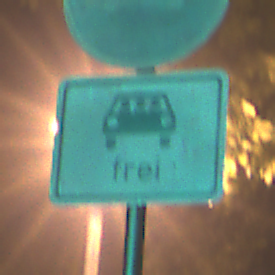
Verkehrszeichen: MehrfachbesetzePersonenkraftwagenFrei
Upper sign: Busssonderstreifen
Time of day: Night
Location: Outdoor (Urban)
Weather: PartlyCloudy
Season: NotSpecified
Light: Artificial